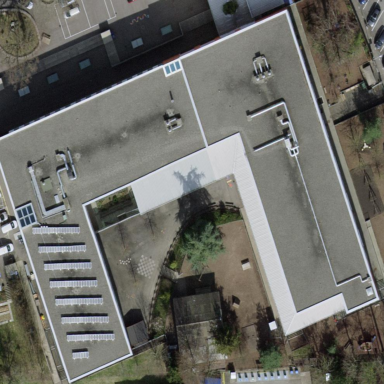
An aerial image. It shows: School building.